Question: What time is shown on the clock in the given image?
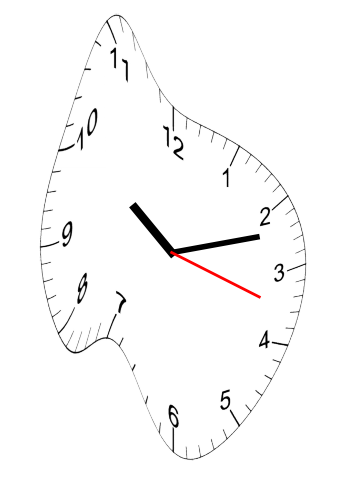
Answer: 10:12:18